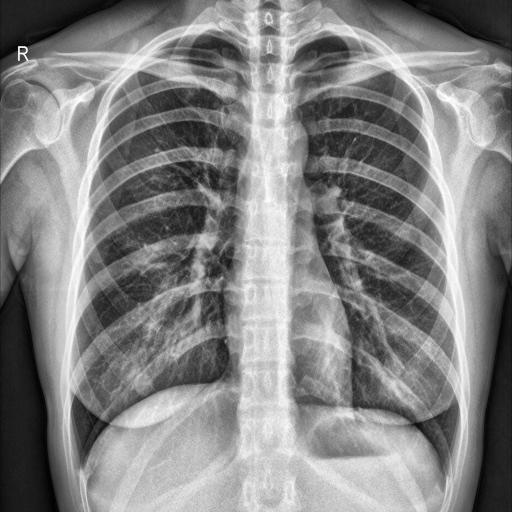
Finding: NORMAL